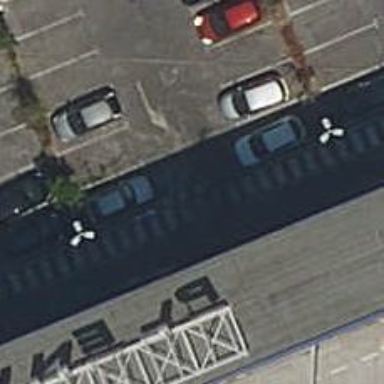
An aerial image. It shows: Parking aisle designated as service road.